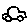
Label: car